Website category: book
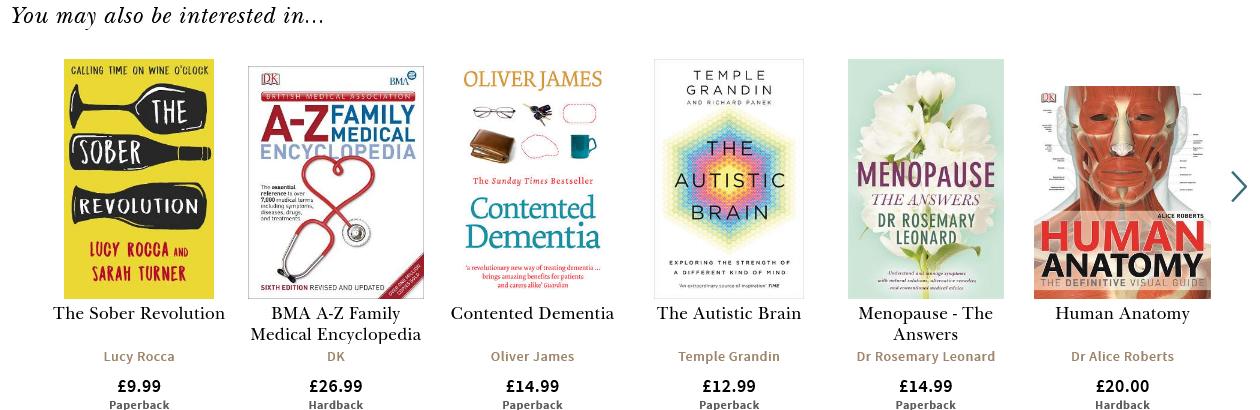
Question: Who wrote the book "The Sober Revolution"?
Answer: Lucy Rocca

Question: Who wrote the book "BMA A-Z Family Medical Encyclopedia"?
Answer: DK

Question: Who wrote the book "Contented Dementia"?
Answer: Oliver James

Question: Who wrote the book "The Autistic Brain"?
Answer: Temple Grandin

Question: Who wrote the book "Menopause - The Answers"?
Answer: Dr Rosemary Leonard

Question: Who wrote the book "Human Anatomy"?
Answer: Dr Alice Roberts

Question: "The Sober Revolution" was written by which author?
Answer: Lucy Rocca

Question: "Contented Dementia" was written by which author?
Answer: Oliver James

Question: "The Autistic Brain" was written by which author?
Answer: Temple Grandin

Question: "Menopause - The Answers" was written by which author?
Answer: Dr Rosemary Leonard

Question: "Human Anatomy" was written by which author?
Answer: Dr Alice Roberts

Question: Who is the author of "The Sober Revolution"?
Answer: Lucy Rocca

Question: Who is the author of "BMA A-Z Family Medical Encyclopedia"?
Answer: DK

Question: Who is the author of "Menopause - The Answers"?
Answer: Dr Rosemary Leonard

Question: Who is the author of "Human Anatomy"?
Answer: Dr Alice Roberts

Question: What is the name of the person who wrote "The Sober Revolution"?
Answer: Lucy Rocca

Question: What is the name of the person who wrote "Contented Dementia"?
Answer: Oliver James

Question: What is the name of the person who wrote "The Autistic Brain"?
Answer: Temple Grandin

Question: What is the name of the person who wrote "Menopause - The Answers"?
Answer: Dr Rosemary Leonard

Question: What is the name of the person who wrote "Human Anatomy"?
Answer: Dr Alice Roberts

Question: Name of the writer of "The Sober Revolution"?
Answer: Lucy Rocca

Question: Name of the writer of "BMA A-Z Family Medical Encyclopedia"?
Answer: DK

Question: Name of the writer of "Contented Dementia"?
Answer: Oliver James

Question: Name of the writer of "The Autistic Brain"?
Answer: Temple Grandin

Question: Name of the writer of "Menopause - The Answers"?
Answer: Dr Rosemary Leonard

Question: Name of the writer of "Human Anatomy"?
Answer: Dr Alice Roberts

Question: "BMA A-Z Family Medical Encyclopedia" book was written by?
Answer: DK

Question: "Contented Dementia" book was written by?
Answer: Oliver James

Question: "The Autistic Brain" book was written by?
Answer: Temple Grandin

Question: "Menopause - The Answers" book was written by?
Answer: Dr Rosemary Leonard

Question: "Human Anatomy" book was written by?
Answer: Dr Alice Roberts

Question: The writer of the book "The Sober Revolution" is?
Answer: Lucy Rocca

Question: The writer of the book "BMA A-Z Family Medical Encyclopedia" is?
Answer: DK

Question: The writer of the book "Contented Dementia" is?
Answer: Oliver James

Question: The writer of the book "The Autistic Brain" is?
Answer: Temple Grandin

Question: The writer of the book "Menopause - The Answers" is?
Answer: Dr Rosemary Leonard

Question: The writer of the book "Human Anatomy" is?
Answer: Dr Alice Roberts

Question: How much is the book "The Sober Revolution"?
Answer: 9.99

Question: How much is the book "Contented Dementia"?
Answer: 14.99

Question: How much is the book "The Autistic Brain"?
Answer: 12.99

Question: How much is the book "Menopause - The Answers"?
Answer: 14.99

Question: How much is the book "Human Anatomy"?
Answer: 20.00

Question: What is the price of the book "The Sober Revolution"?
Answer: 9.99

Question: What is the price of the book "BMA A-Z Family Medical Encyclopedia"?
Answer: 26.99

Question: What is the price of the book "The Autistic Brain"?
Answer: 12.99

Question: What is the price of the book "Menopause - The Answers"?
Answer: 14.99

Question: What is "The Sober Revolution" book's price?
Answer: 9.99

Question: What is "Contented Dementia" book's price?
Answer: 14.99

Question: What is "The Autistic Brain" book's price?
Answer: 12.99

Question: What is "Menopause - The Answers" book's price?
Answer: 14.99

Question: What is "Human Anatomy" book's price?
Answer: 20.00

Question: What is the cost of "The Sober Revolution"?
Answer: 9.99

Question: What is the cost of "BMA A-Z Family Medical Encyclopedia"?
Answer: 26.99

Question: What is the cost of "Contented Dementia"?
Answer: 14.99

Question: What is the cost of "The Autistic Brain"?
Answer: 12.99

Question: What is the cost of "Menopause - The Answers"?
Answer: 14.99

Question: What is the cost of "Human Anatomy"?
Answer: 20.00

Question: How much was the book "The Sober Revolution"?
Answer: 9.99

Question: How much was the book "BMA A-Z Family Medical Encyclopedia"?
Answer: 26.99

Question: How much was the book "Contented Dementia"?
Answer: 14.99

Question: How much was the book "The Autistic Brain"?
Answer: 12.99

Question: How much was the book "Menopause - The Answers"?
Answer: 14.99

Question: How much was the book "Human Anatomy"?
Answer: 20.00

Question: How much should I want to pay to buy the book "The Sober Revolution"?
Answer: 9.99